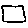
Label: square